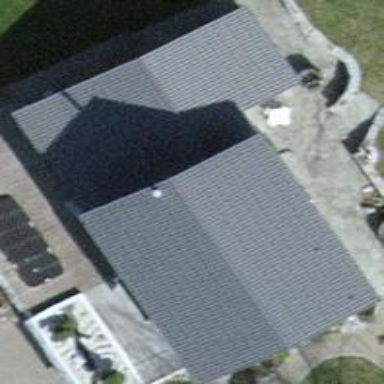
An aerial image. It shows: Building with gabled roof.